Field crop: maize
Growth stage: 2
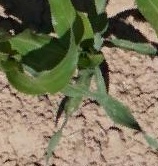
Species: maize